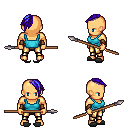
a pixel art fantasy rpg character, male body template, human, tanned skin, teal pirate shirt, gold greaves, blue long mohawk hairstyle, leather bracers, gray slippers, spear, four views (front, back, left, right), 2x2 character sprite sheet, small pixel art, hard edges, no anti-aliasing